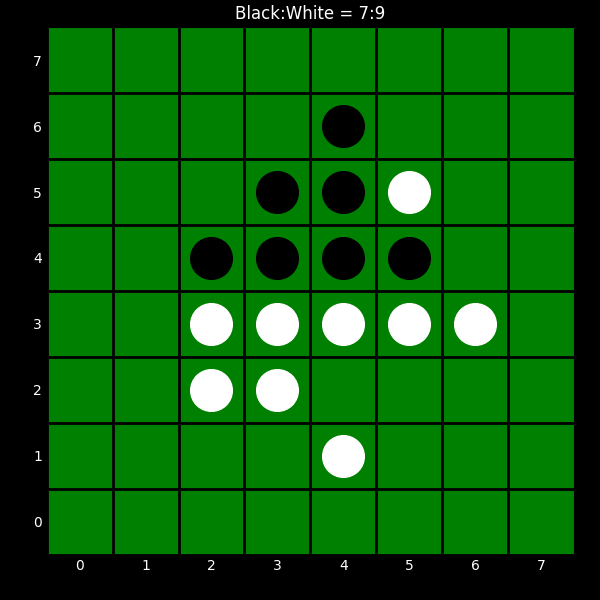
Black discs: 7
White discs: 9